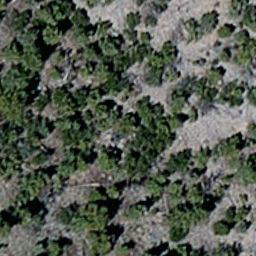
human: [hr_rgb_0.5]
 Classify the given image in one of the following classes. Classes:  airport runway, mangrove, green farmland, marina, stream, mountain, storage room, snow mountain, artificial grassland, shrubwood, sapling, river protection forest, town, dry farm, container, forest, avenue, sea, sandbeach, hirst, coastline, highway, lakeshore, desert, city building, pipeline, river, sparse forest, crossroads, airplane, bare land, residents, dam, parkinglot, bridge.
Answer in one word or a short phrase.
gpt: sparse forest